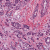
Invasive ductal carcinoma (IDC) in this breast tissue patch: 1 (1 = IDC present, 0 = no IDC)